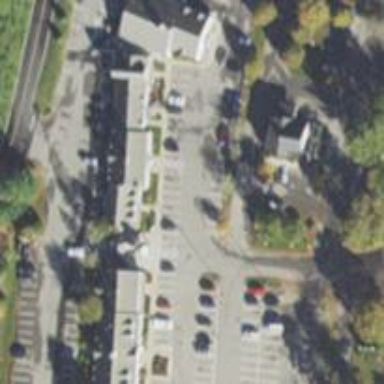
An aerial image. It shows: Parking space.